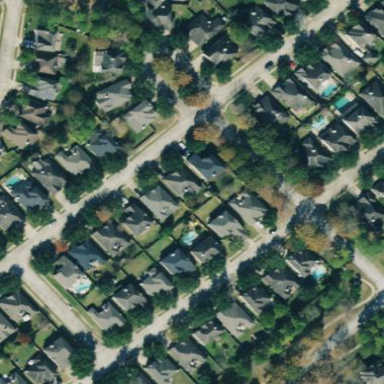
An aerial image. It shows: Residential neighbourhood.